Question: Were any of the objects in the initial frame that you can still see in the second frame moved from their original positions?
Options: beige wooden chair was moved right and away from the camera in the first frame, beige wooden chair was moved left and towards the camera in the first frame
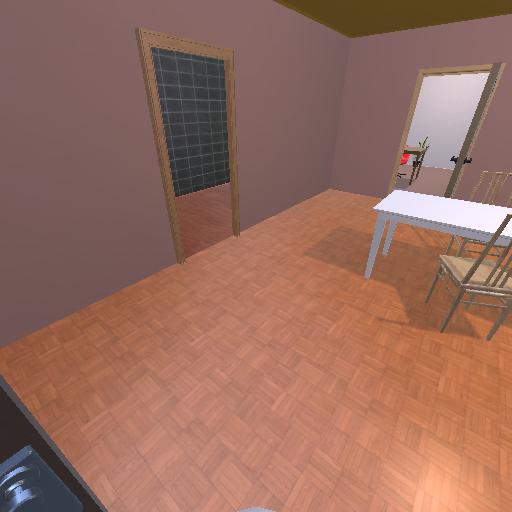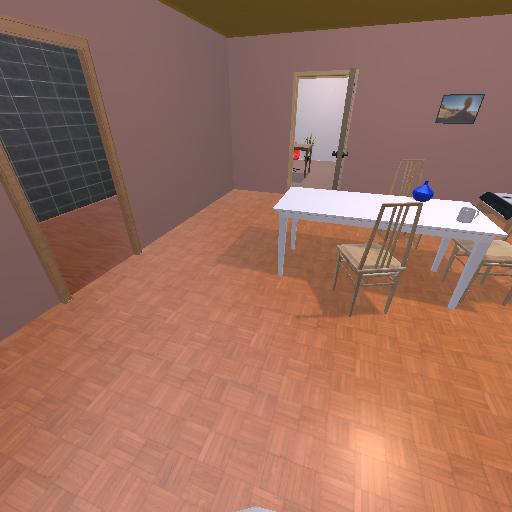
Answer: beige wooden chair was moved right and away from the camera in the first frame